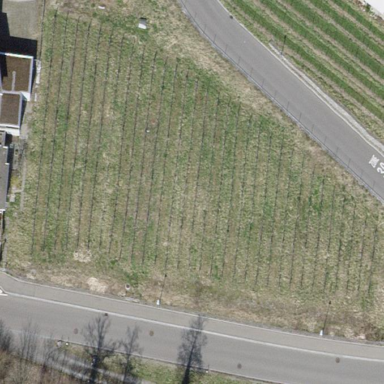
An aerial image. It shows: Beautiful vineyard in the countryside.